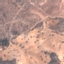
Label: PermanentCrop